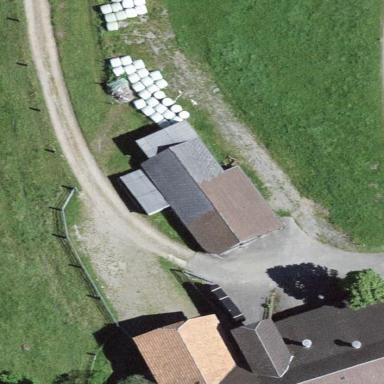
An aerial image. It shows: Shed.